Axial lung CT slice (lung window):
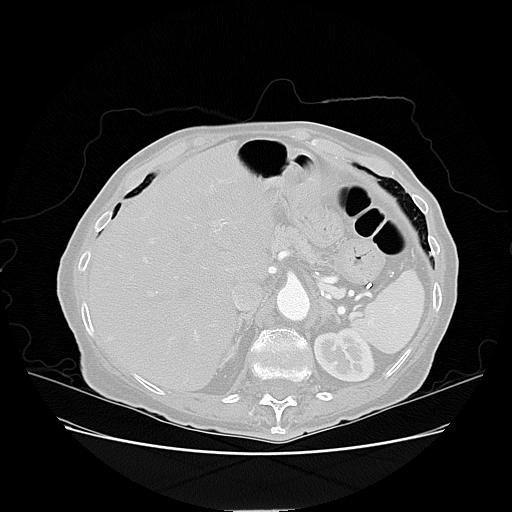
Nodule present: no